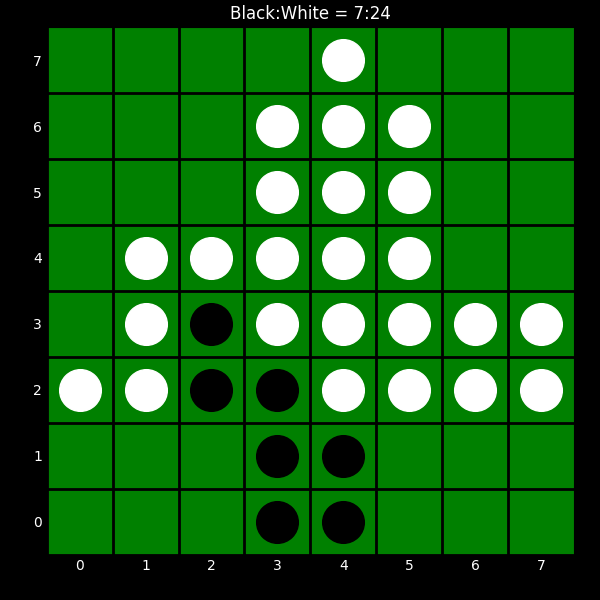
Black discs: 7
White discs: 24